Question: I have a data for counter1 and counter 1 have a cashier1 data like this picture :

this my vue script
'''
<script>
const app = new Vue({
el:'#app',
data:{
counter1:{},
},
mounted(){
this.getQueue();
},
methods:{
getQueue(){
axios.get('api/display/showqueue')
.then((response)=>{
this.counter1=response.data
})
.catch(function (error){
console.log(error);
});
}
}
})
</script>
'''
I want my cashier data to display to this, But im getting nothing. I think its because the cashier data is under the counter1 data. How can I pull up that data?
'''
<div class="col-sm-6">
<div id="app" class="card bg-gradient-lighter mt-3 shadow">
<div class="card-header-lg">
<h3 class="text-default text-uppercase">@{{counter1.department}}</h3>
</div>
<div class="card-body-sm">
<h1 class="display-1 font-weight-bold"><strong>@{{counter1.letter}}-@{{counter1.number}}</strong></h1>
</div>
<div class="card-footer-sm">
<p class="text-warning font-weight-bold">COUNTER 1</p>
</div>
</div>
</div>
'''
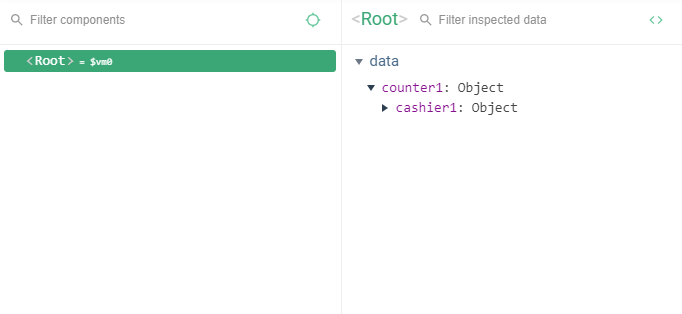
Answer: Change your elements like:
'''
<h3 class="text-default text-uppercase">@{{ counter1.cashier1.department }}</h3>
'''
Though, to be safe, I'd use the below so it doesnt throw an error if counter1.cashier1 doesnt exist:
'''
<h3 class="text-default text-uppercase">@{{ (counter1.cashier1 || {}).department}</h3>
'''
Or, you could use a computed property:
'''
<h3 class="text-default text-uppercase">@{{ department }}</h3>
<script>
const app = new Vue({
el:'#app',
data:{
counter1:{},
},
mounted(){
this.getQueue();
},
methods:{
getQueue(){
axios.get('api/display/showqueue')
.then((response)=>{
this.counter1=response.data
})
.catch(function (error){
console.log(error);
});
}
},
computed: {
department: function() {
return (counter1.cashier1 || {}).department;
}
}
})
</script>
'''